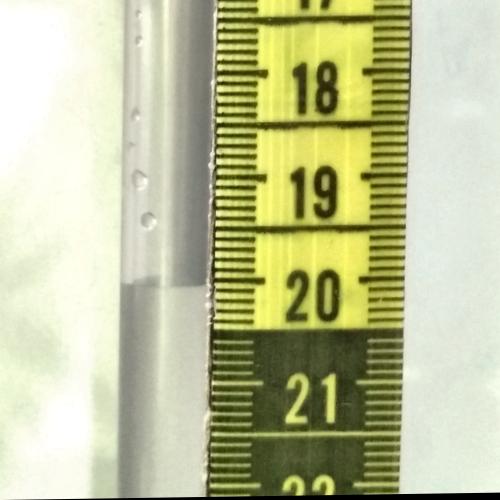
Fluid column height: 20.1 cm